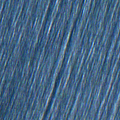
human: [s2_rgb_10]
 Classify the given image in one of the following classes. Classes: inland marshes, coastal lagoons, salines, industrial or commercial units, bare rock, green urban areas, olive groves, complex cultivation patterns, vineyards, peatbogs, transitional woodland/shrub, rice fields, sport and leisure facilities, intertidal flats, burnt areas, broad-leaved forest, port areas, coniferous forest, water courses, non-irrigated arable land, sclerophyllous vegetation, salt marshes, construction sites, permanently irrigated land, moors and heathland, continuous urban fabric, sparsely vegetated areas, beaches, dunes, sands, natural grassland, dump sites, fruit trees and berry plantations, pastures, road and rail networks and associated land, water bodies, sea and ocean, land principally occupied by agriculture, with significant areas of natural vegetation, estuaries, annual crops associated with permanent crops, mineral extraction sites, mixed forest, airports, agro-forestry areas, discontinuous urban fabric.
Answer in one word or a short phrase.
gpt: continuous urban fabric